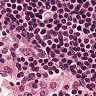
Metastatic tissue present: no